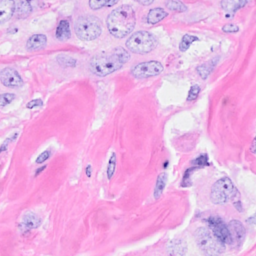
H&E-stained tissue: Breast